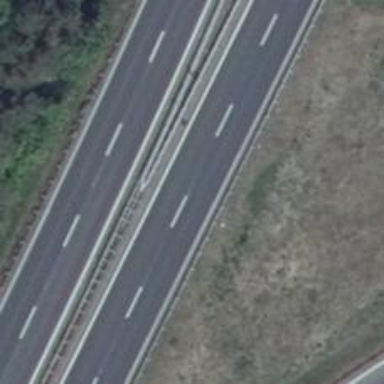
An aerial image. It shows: Asphalt road designated as trunk highway.